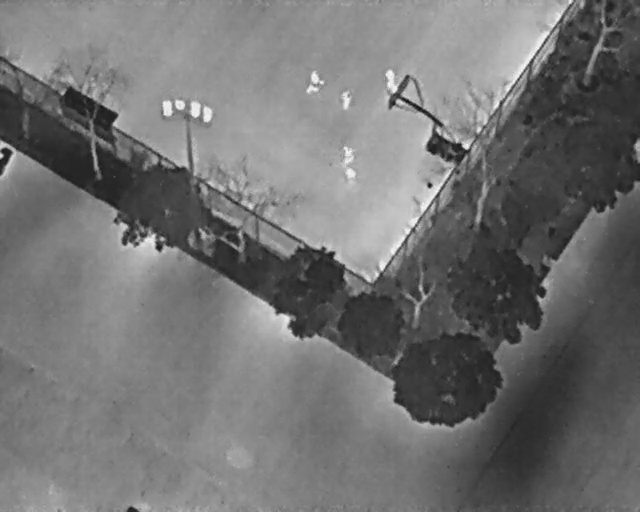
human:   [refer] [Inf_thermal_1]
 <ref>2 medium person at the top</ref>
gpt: <box>[[52, 17, 55, 20, 2], [58, 14, 62, 16, 2]]</box>

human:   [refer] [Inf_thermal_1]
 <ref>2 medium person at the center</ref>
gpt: <box>[[52, 29, 56, 31, 2], [53, 32, 56, 34, 2]]</box>